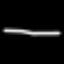
Label: line